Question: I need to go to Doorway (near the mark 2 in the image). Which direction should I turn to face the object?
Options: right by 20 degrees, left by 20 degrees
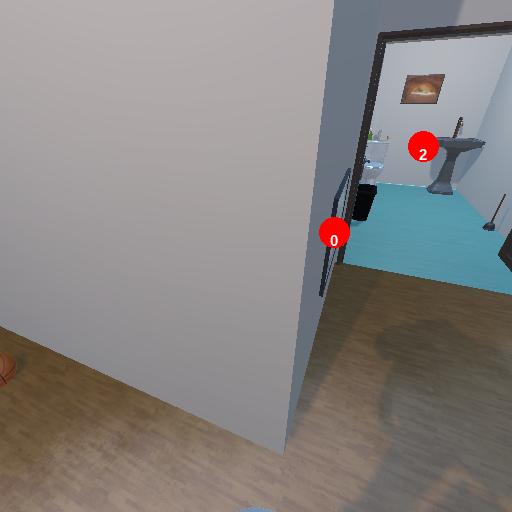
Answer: right by 20 degrees